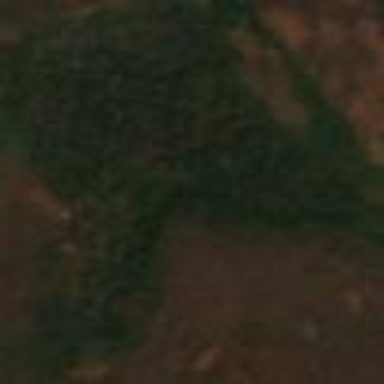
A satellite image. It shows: Forest area.